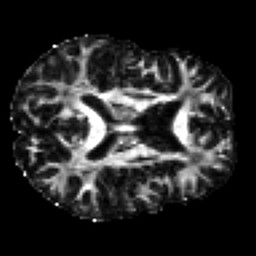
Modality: FA
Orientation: axial
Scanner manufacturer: siemens
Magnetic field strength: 3 T
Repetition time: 7.8 s
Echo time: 0.09 s